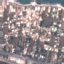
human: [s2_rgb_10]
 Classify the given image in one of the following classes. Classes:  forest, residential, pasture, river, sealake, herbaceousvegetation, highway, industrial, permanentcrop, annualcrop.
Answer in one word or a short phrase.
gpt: Residential